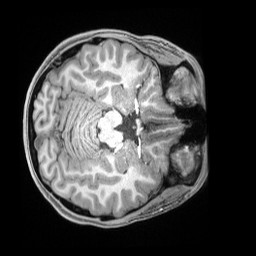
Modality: T1w
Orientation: axial
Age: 20
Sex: female
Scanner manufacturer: siemens
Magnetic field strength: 3 T
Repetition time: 2.4 s
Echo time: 0.00226 s